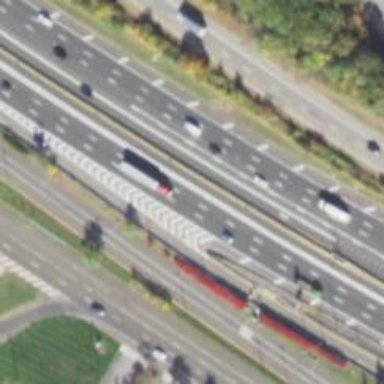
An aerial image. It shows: Asphalt motorway.